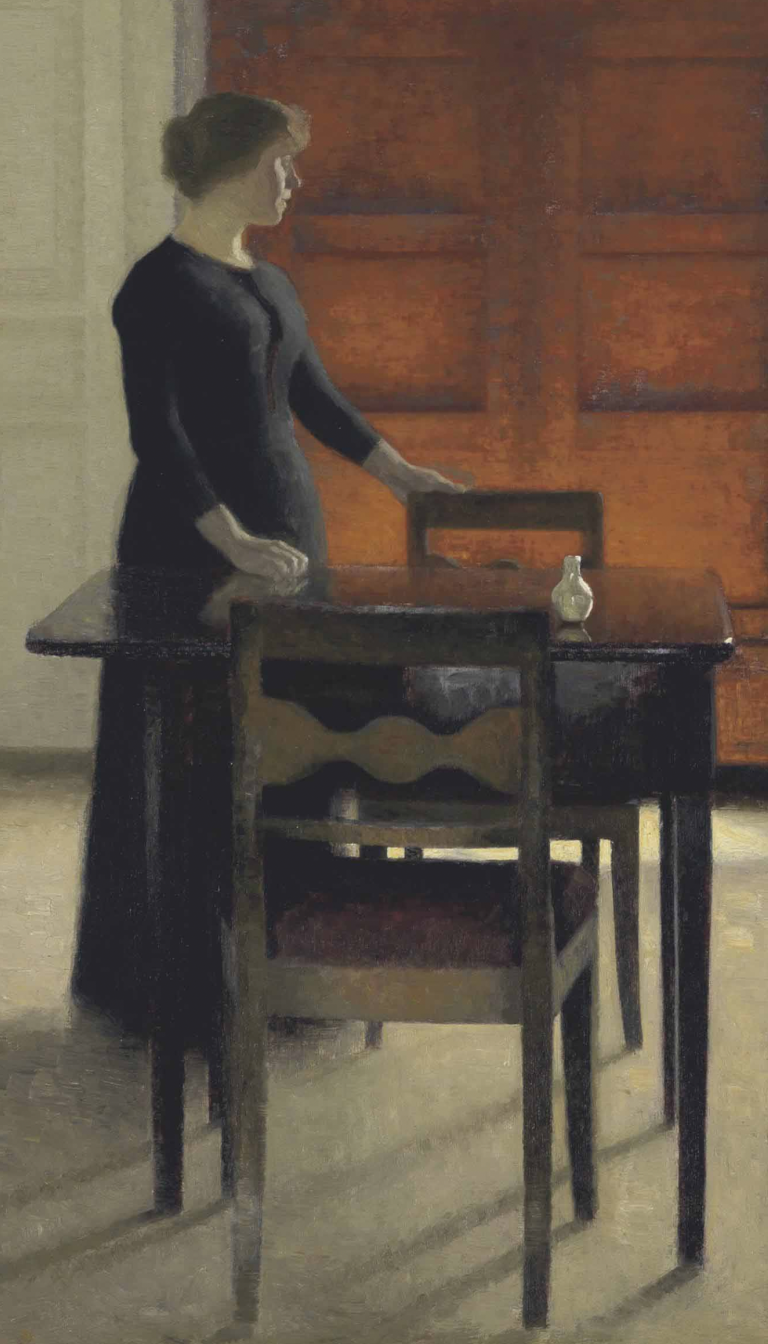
portrait painting, full figure, soft diffused light, woman in dark dress in profile standing next to a table with one hand resting on table and one hand holding chair, large dark wooden cabinet, white door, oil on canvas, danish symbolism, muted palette